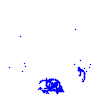
Particle: pion